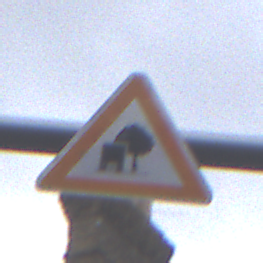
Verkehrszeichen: UnzureichendesLichtraumprofil
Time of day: MorningAfternoon
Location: Outdoor (Urban)
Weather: Overcast
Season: NotSpecified
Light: Natural